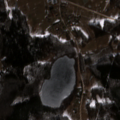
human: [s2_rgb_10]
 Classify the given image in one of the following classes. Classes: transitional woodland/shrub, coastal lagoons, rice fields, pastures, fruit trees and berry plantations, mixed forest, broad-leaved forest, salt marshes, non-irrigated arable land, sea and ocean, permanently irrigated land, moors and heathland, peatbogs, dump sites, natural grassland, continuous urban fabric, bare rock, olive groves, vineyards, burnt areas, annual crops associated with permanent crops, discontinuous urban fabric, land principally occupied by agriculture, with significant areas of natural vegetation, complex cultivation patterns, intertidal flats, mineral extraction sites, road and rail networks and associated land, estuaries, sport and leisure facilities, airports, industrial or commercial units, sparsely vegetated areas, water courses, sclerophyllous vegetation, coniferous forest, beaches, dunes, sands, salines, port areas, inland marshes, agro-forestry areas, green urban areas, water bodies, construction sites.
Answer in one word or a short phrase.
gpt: complex cultivation patterns, land principally occupied by agriculture, with significant areas of natural vegetation, broad-leaved forest, mixed forest